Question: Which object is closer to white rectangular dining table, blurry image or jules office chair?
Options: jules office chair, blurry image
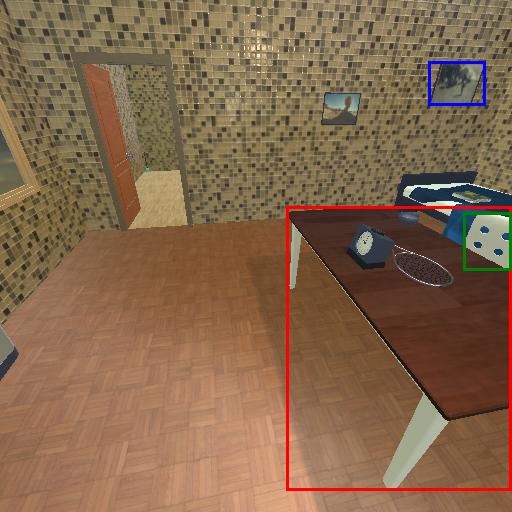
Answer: jules office chair